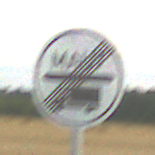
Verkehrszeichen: EndeMautpflicht
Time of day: SunriseSunset
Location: Outdoor (RoadRail)
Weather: PartlyCloudy
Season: NotSpecified
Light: Natural